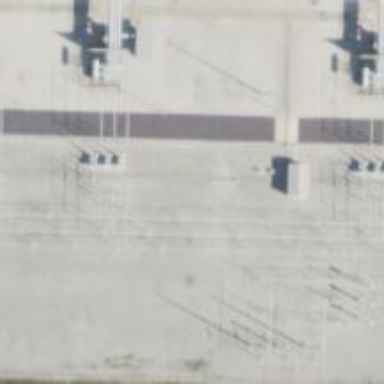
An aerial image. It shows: Power substation primarily used for electricity generation.